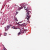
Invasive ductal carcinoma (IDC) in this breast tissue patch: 0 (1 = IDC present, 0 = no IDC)